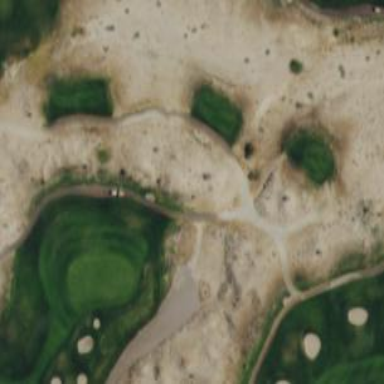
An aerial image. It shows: Path designated for golf carts.